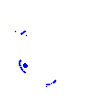
Particle: electron